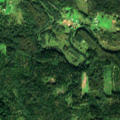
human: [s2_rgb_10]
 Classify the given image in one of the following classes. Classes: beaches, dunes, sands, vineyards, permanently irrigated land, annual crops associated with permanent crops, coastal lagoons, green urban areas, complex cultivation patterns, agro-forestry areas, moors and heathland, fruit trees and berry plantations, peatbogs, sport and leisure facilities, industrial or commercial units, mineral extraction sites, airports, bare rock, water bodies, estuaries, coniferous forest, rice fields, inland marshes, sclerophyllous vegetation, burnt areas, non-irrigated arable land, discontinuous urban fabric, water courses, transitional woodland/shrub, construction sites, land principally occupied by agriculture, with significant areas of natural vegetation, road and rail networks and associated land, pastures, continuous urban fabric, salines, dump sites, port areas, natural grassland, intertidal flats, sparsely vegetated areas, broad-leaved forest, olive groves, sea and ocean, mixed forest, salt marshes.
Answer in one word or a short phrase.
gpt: complex cultivation patterns, land principally occupied by agriculture, with significant areas of natural vegetation, coniferous forest, mixed forest, transitional woodland/shrub